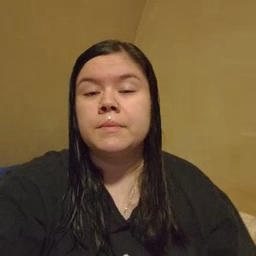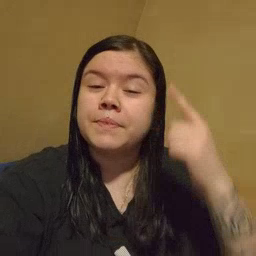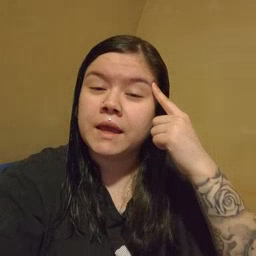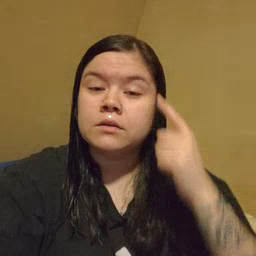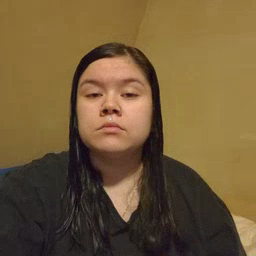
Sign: think